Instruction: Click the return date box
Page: home
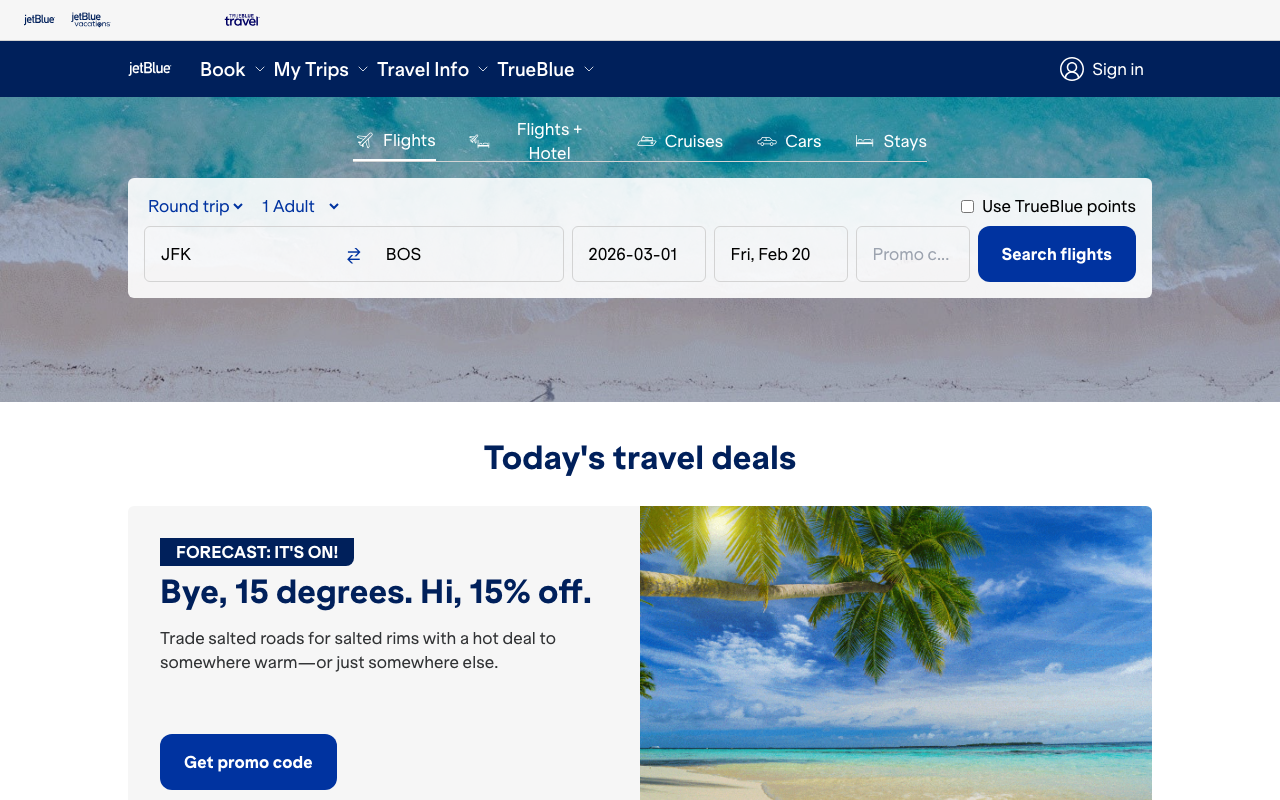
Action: click